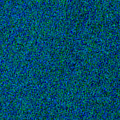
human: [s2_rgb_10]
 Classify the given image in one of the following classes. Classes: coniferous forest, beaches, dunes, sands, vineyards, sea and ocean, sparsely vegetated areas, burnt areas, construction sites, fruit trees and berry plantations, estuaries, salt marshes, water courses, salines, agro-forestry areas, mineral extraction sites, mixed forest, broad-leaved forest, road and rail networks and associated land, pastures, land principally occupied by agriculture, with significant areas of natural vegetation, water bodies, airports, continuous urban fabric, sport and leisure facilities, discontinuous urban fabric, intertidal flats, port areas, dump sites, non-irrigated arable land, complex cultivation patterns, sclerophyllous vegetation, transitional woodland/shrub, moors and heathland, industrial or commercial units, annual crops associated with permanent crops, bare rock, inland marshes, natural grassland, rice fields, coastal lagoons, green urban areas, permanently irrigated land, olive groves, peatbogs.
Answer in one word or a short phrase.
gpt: sea and ocean